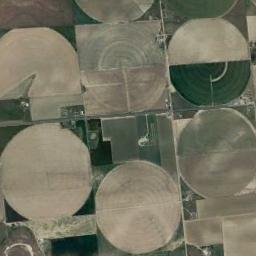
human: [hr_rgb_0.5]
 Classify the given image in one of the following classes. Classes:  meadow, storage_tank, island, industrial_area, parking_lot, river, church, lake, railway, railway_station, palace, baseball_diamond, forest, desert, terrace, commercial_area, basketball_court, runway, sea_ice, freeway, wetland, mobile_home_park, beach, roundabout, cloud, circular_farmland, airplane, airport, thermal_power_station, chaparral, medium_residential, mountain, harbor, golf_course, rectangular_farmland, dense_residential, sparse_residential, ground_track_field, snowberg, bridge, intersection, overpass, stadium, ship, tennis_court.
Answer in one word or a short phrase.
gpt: circular_farmland